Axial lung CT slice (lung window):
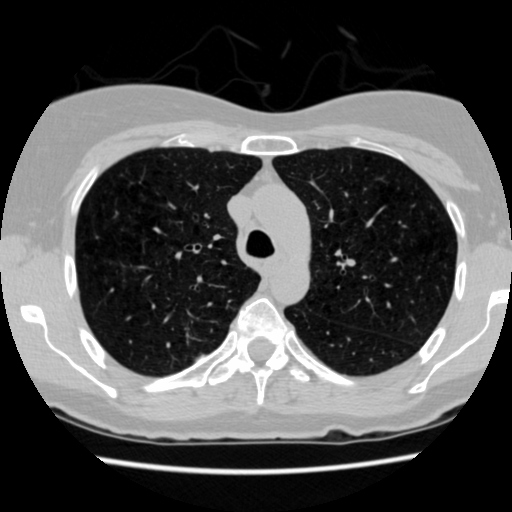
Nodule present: no